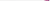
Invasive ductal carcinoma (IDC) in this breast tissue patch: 0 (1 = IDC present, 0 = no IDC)